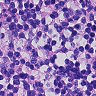
Metastatic tissue present: no